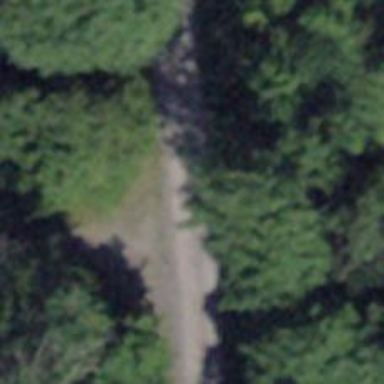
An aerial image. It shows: Track with fine gravel surface of grade2 quality.